Question: I want to know, how to pop-up messages while processing/executing a program/function. I mean,
'''
def Select():
path=tkFileDialog.askopenfilename(filetypes=[("Image File",'.jpg')])
im = skimage.io.imread(path, as_grey=True)
im = skimage.img_as_ubyte(im)
im /= 32
g = skimage.feature.greycomatrix(im, [1], [0], levels=8, symmetric=False, normed=True)
cont = skimage.feature.greycoprops(g, 'contrast')[0][0]
cont_list1.append(cont)
ene = skimage.feature.greycoprops(g, 'energy')[0][0]
ene_list1.append(ene)
homo = skimage.feature.greycoprops(g, 'homogeneity')[0][0]
homo_list1.append(homo)
cor = skimage.feature.greycoprops(g, 'correlation')[0][0]
cor_list1.append(cor)
dis = skimage.feature.greycoprops(g, 'dissimilarity')[0][0]
dis_list1.append(dis)
'''
I want to display a message stating Features are being calculated, and once it calculates, the message should disappear.

But I don't need the 'ok' button.I don't know how to achieve this.The result of these calculations will be displayed in separate Entry box. Any suggestions are welcome.
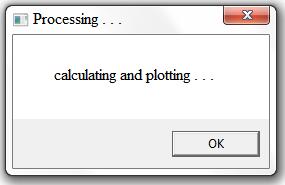
Answer: Have a look at this. It opens a window with the text and when the computation is done the text is changed to the result.
'''
>>> import time
>>> def processingPleaseWait(text, function):
import Tkinter, time, threading
window = Tkinter.Toplevel() # or tkinter.Tk()
# code before computation starts
label = Tkinter.Label(window, text = text)
label.pack()
done = []
def call():
result = function()
done.append(result)
thread = threading.Thread(target = call)
thread.start() # start parallel computation
while thread.is_alive():
# code while computing
window.update()
time.sleep(0.001)
# code when computation is done
label['text'] = str(done)
>>> processingPleaseWait('waiting 2 seconds...', lambda: time.sleep(2))
'''